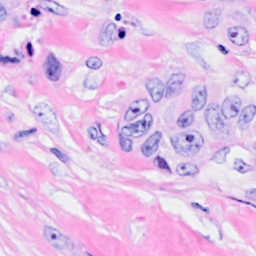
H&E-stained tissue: Breast